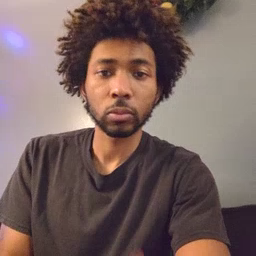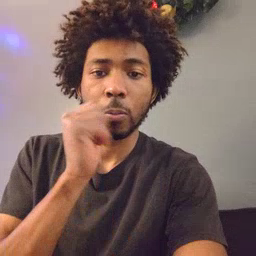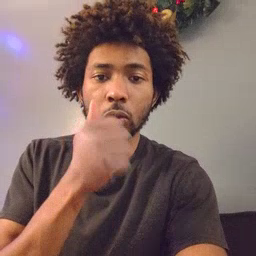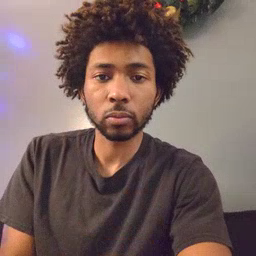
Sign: tomorrow